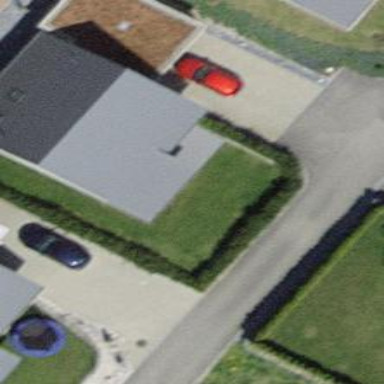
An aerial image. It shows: Simple house.